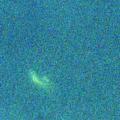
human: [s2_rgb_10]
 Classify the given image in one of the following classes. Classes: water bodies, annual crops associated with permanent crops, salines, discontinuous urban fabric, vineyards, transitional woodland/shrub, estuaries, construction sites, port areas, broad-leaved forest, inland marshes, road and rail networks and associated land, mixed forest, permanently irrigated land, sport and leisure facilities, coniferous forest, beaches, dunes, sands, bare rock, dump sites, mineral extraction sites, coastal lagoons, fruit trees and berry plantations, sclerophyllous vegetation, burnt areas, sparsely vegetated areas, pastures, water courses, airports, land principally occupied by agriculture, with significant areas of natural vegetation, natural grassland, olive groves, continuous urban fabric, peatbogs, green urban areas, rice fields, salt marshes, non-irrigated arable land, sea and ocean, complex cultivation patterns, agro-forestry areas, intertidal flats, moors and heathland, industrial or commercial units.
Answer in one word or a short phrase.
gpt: sea and ocean